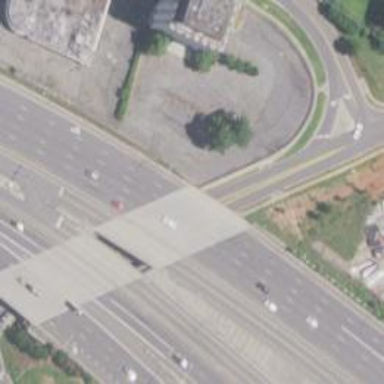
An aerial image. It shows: Bridge for trunk highway with expressway access.